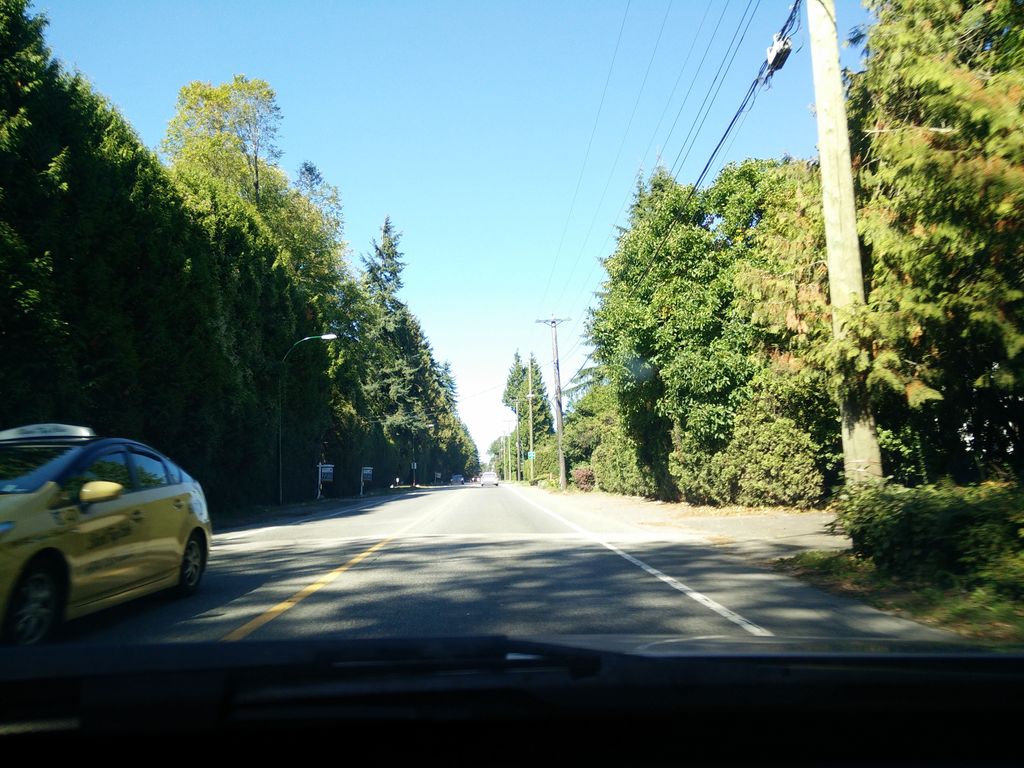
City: vancouver